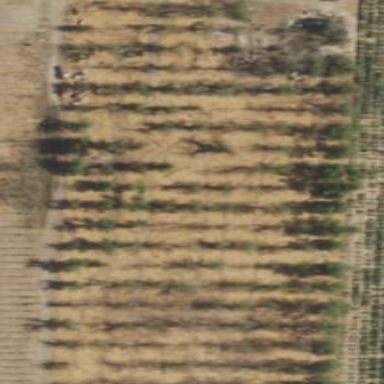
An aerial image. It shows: Orchard with nectarine trees.